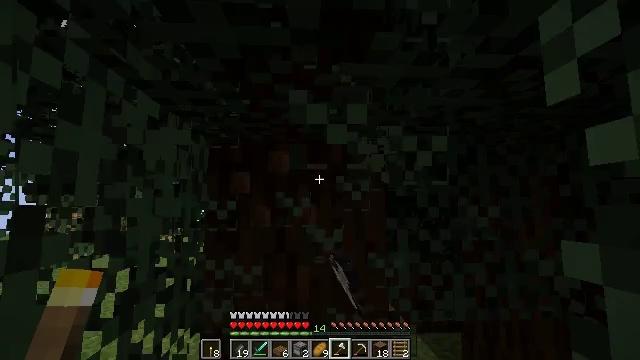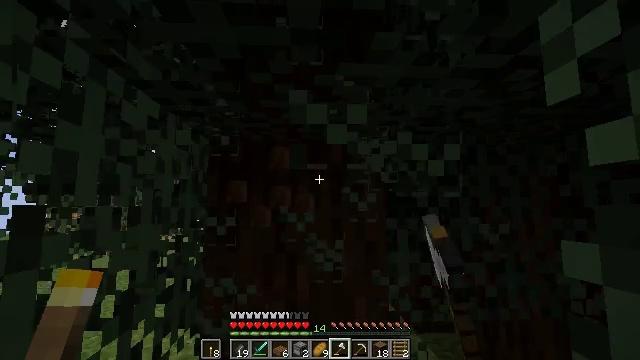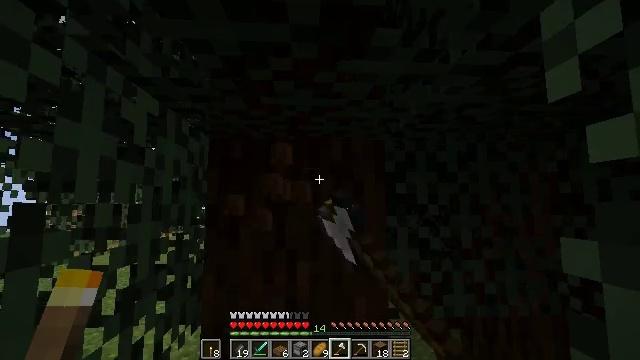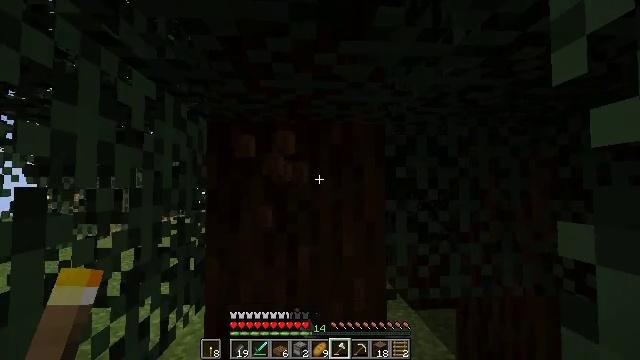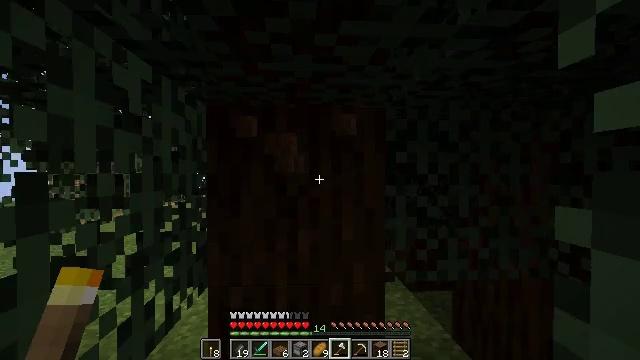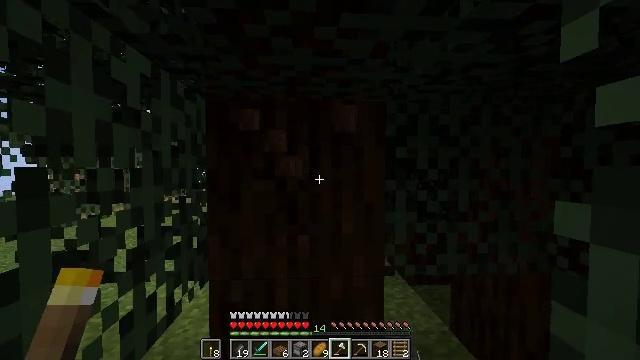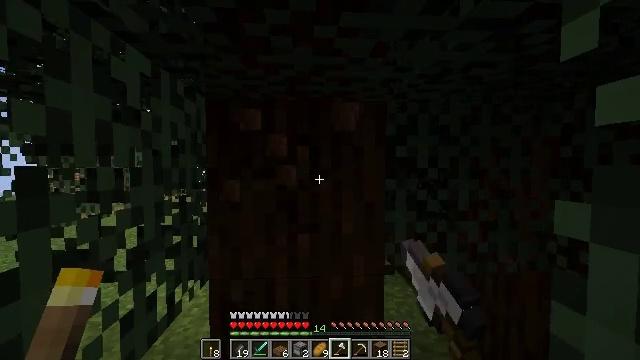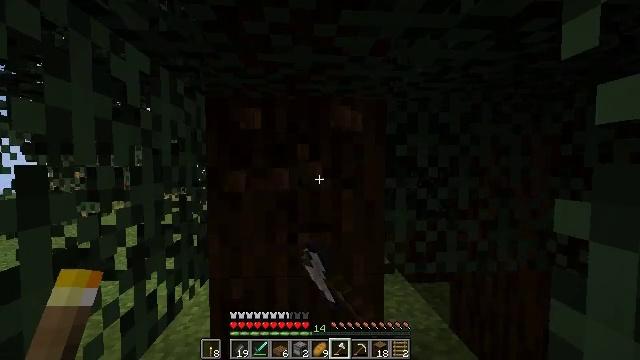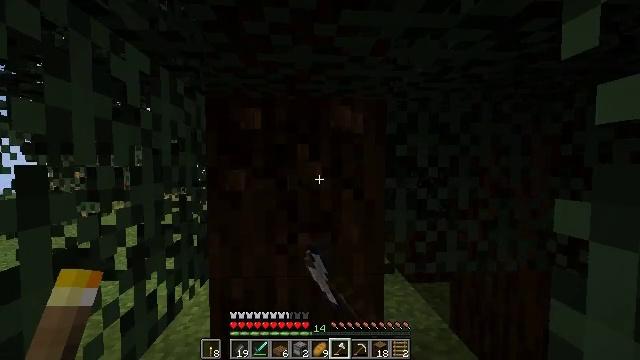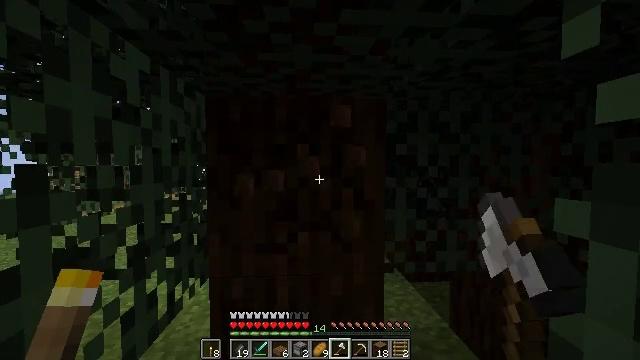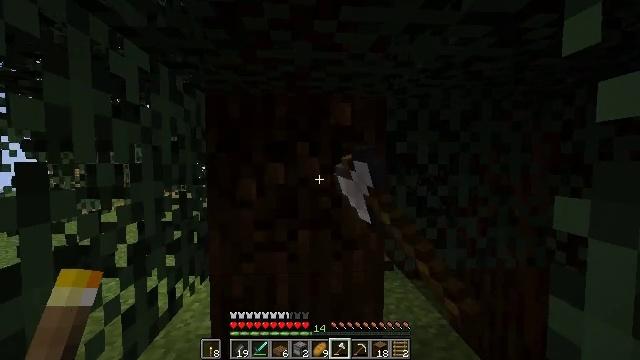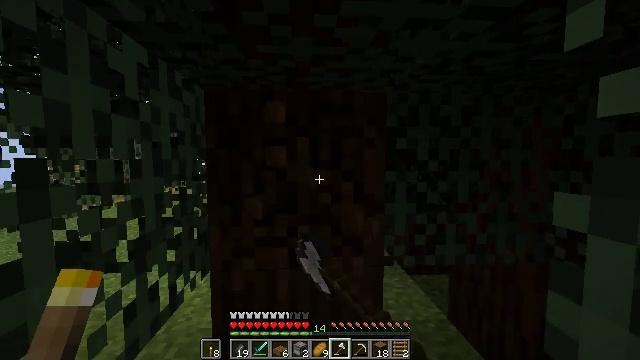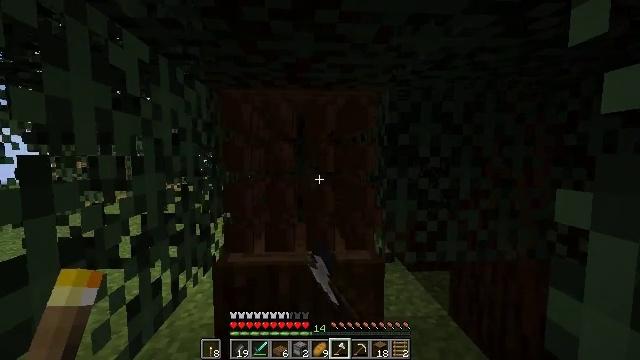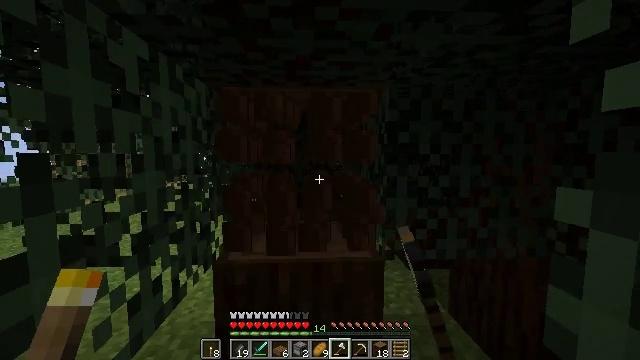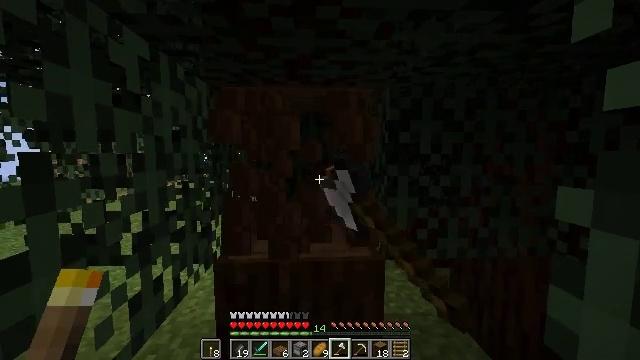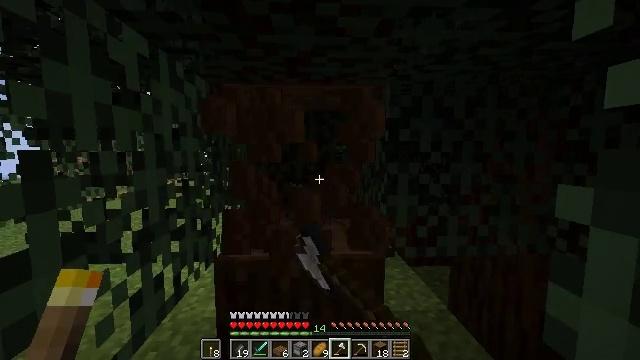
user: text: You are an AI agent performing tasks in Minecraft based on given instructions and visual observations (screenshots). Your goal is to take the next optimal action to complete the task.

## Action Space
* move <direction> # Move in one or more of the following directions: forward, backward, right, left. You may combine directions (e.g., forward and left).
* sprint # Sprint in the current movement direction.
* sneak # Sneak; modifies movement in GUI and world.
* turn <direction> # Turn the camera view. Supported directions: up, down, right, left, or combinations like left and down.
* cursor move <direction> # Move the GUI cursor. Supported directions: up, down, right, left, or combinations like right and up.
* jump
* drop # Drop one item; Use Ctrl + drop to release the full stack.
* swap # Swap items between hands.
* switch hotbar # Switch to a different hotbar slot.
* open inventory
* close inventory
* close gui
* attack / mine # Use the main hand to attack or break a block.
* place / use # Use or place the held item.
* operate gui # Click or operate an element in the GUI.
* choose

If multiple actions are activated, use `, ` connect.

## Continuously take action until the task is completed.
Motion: motion action
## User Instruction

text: Break the spruce log from the tree.
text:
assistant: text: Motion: attack / mine
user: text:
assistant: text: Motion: attack / mine
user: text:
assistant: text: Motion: turn down, attack / mine
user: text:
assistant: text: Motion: turn down, attack / mine
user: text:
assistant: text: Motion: turn down, attack / mine
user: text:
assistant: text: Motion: attack / mine
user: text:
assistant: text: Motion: attack / mine
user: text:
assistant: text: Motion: attack / mine
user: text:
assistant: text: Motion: attack / mine
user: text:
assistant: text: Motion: attack / mine
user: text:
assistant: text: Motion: attack / mine
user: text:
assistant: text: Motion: attack / mine
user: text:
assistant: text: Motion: attack / mine
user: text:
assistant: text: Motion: attack / mine
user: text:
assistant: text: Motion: attack / mine
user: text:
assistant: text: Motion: turn down, attack / mine
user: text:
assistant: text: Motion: turn down, attack / mine
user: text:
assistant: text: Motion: turn down, attack / mine
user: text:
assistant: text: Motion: turn down, attack / mine
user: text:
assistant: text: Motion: turn down, attack / mine
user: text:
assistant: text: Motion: turn down, attack / mine
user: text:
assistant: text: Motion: turn down, attack / mine
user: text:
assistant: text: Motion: attack / mine
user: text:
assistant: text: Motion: attack / mine
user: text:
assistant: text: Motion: attack / mine
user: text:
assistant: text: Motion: attack / mine
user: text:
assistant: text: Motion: attack / mine
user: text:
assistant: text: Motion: attack / mine
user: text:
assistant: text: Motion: attack / mine
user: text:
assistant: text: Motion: attack / mine